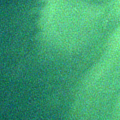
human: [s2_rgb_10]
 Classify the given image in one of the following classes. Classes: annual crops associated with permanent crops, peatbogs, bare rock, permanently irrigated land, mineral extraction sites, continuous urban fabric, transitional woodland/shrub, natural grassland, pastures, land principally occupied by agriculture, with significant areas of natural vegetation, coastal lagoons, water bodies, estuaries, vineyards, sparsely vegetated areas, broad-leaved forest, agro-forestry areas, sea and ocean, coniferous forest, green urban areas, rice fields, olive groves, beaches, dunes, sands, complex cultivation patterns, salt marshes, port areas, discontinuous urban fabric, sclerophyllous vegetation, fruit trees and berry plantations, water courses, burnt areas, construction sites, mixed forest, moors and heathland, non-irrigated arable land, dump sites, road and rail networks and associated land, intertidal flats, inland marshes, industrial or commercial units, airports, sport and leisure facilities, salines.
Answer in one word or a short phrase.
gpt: sea and ocean